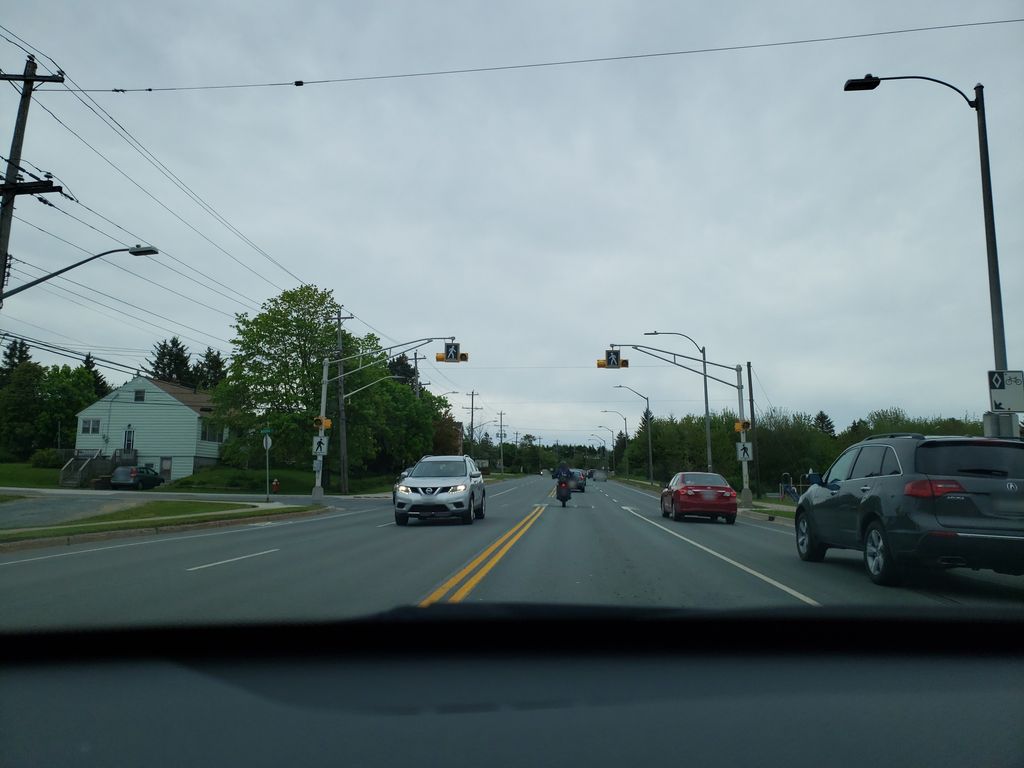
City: halifax